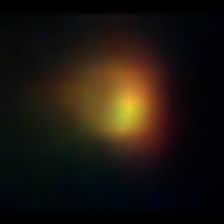
Taxon: NanoPlankton
Group: Other